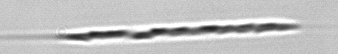
Label: Rhizosolenia